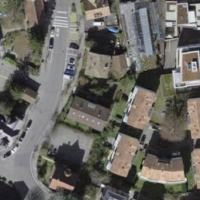
EUNIS habitat code: 54
Species observed at this site:
Convallaria majalis